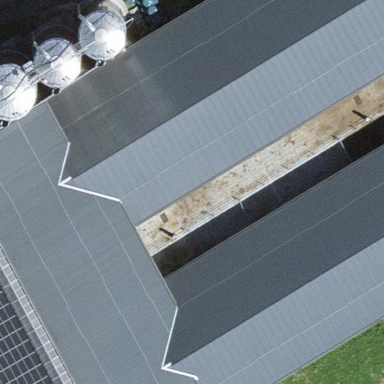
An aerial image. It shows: Cowshed building.